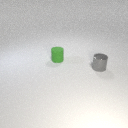
small gray metal cylinder to the right of small green rubber cylinder